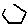
Label: hexagon